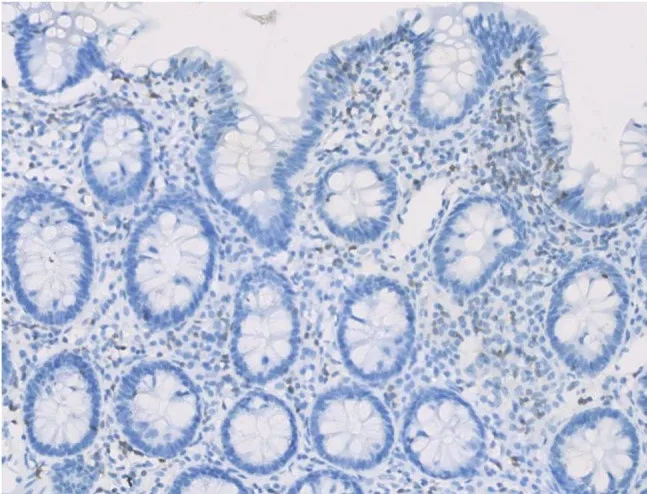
Some scattered CD3+ T-cells infiltration in the lamina propria of mucosa.
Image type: pathology (immunostaining)